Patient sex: M
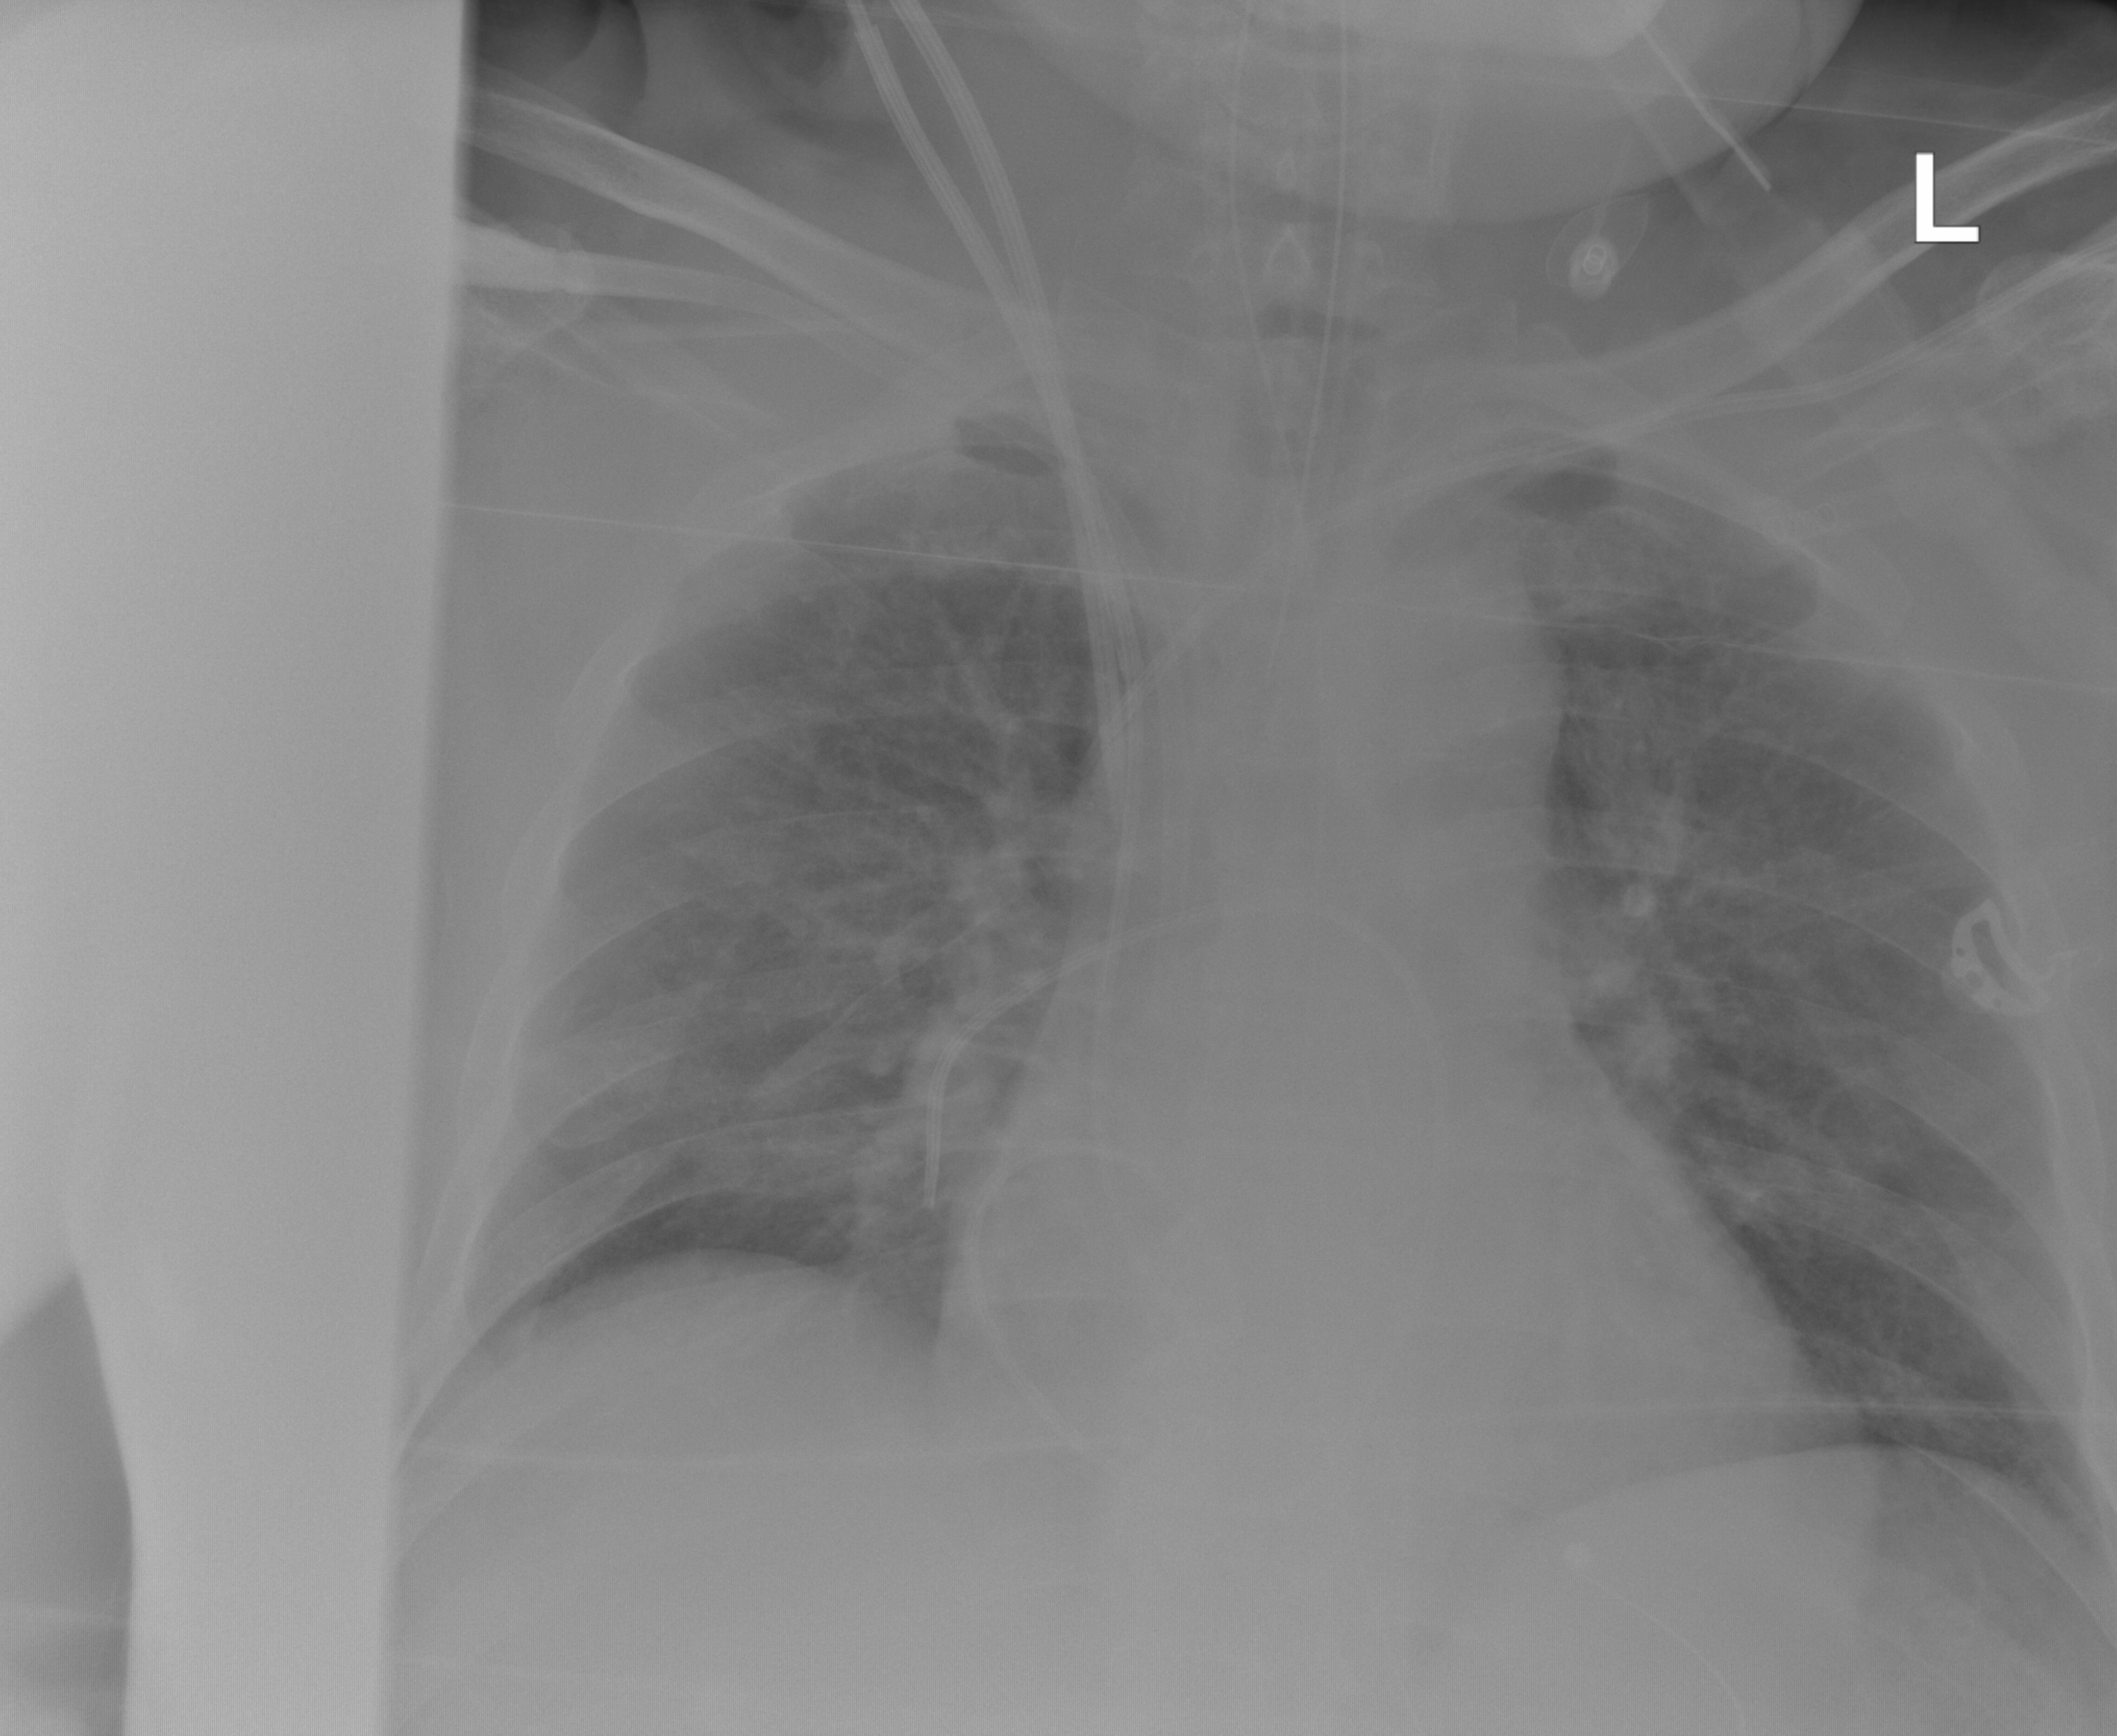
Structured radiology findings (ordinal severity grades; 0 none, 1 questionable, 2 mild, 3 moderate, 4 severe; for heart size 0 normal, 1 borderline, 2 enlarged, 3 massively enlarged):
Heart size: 2
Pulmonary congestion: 2
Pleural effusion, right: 0
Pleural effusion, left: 0
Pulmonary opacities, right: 0
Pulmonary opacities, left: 0
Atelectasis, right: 0
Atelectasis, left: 0